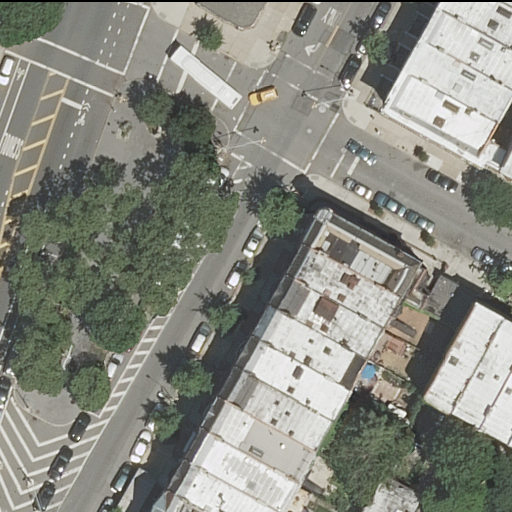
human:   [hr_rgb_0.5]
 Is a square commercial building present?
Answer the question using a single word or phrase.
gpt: no

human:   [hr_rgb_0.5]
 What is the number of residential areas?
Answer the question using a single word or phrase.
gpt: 0

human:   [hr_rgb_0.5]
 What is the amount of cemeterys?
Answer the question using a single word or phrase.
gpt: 0

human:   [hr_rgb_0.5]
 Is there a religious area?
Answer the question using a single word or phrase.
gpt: no

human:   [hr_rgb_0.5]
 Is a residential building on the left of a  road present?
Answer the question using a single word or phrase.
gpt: yes

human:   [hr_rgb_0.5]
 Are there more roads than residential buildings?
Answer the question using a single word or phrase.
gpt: no

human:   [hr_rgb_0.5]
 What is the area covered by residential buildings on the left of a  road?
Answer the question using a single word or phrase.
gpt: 1154m2

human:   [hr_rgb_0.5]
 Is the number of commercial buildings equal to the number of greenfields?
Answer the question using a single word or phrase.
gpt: yes

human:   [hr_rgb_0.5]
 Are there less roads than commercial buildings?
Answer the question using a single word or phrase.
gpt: no

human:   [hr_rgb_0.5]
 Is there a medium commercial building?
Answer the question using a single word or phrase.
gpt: no

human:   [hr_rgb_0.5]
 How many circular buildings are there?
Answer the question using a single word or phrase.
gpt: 0

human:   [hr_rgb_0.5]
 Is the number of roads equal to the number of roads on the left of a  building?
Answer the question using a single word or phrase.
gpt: yes

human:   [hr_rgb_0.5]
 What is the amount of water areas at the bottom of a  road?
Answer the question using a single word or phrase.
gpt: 0

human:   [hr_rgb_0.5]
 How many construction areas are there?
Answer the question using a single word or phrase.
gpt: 0

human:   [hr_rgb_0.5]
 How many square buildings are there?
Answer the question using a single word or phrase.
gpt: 0

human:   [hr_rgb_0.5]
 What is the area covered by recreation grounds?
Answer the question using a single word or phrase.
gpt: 0m2

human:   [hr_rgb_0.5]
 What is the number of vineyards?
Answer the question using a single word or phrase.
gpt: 0

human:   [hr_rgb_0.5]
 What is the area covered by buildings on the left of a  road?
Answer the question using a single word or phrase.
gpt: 1154m2

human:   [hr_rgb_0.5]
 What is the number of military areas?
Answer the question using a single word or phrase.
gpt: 0

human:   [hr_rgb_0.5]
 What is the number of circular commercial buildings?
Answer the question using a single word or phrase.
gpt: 0

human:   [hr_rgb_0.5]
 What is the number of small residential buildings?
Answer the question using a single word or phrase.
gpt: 10

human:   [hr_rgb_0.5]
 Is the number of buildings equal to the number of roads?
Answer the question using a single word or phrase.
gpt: no

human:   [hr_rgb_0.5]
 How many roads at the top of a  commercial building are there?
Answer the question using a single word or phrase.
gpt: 0

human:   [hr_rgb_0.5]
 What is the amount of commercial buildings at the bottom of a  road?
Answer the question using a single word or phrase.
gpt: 0

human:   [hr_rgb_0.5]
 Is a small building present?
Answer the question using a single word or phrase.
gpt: yes

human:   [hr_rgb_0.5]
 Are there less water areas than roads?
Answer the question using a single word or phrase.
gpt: yes

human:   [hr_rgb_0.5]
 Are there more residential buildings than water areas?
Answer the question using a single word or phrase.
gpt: yes

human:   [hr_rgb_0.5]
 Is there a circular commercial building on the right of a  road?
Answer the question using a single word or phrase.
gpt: no

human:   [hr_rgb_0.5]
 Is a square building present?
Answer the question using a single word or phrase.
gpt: no

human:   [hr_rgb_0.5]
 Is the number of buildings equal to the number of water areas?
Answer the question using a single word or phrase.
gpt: no

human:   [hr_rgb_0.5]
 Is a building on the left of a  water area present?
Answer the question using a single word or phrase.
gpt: no

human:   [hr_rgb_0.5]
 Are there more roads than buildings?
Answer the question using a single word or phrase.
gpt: no

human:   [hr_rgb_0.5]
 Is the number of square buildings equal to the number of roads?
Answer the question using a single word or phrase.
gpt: no

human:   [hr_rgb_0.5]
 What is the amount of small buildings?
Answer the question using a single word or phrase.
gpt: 10

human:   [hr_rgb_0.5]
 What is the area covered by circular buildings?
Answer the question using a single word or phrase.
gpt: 0m2

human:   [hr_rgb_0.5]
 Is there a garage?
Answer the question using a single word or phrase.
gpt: no